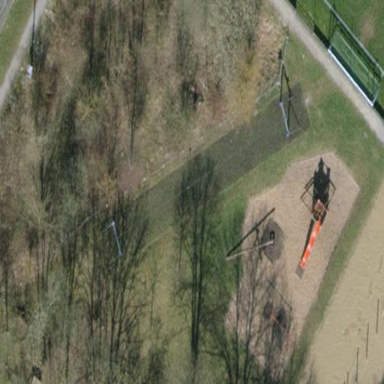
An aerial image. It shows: Playground area for leisure land.